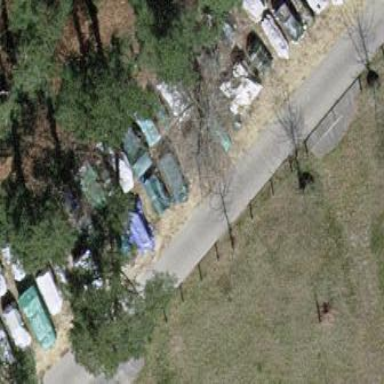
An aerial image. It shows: Camp pitch suitable for caravans.